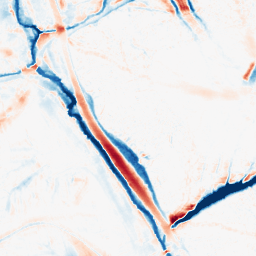
Category: morphological
Decomposition family: morphological_ellipse
Decomposition parameters: operation: average
width: 20
height: 30
Upsampling method: linear_exact
Upsampling parameters: scale: 2
Upsampling scale: 2